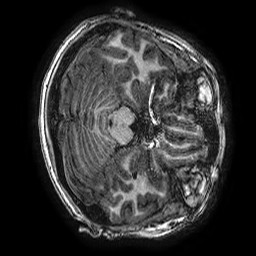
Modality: T1w
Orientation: axial
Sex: female
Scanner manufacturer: ge
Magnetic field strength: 3 T
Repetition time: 0.007644 s
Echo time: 0.003468 s